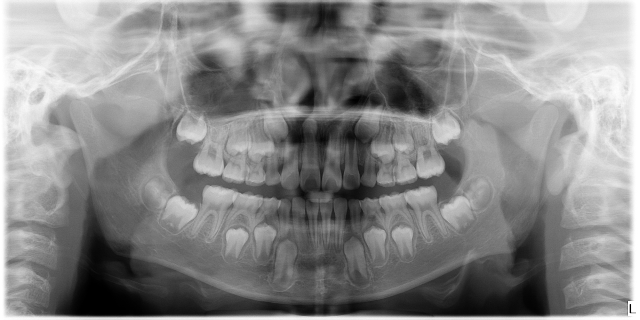
child